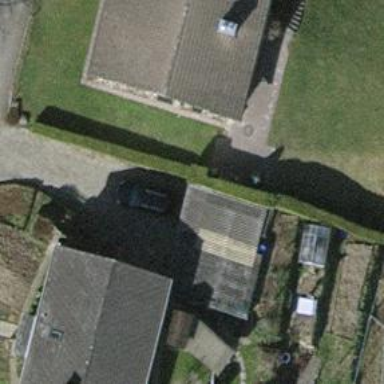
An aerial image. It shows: Garage.